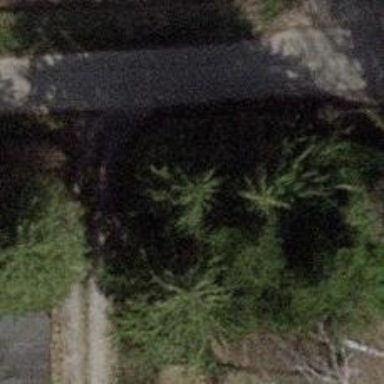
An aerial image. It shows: Evergreen needle-leaved tree.